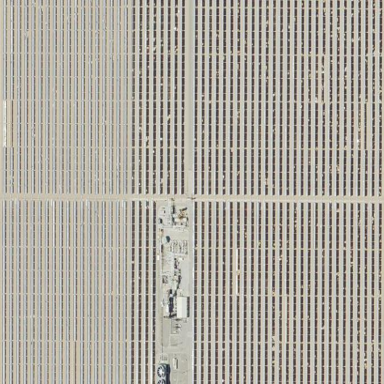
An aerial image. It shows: Industrial area powered by solar energy.